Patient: sex M, age 61
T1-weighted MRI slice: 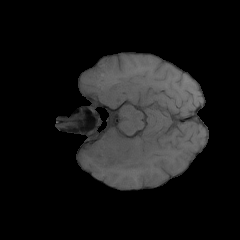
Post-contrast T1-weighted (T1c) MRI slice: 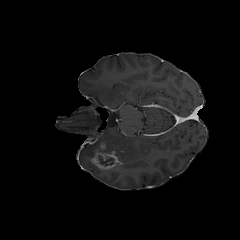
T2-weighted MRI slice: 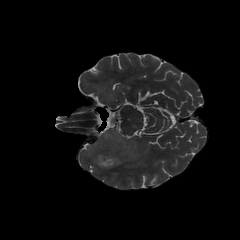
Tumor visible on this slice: yes
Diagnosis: Glioblastoma, IDH-wildtype
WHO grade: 4